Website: lowes
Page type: cart
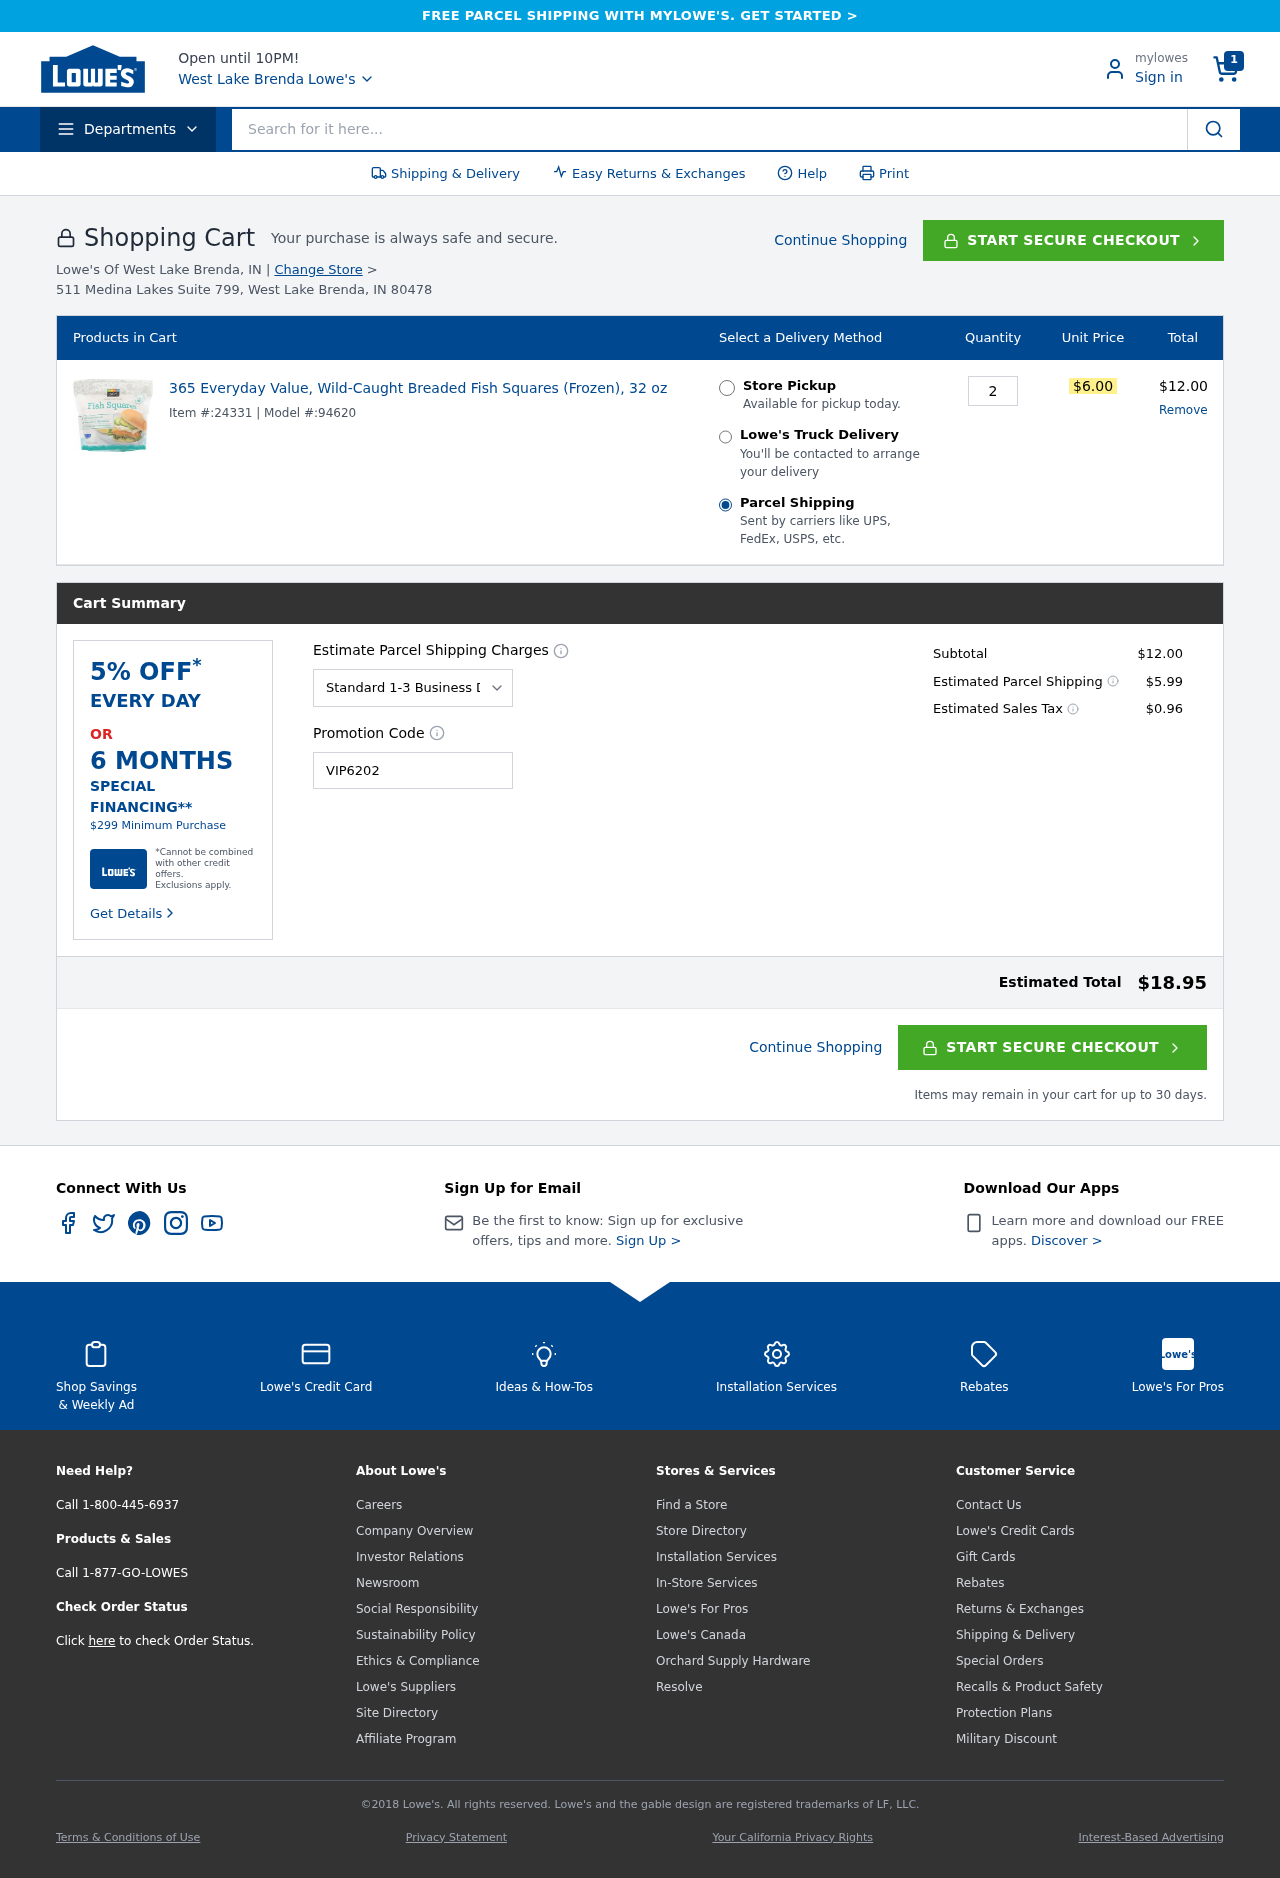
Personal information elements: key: PII_CITY
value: Lake Brenda
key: PII_CITY
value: West Lake Brenda
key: PII_POSTCODE
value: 80478
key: PII_PROMO_CODE
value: VIP6202
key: PII_STREET
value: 511 Medina Lakes Suite 799
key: PII_STATE_ABBR
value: IN
Product elements: key: PRODUCT1_NAME
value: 365 Everyday Value, Wild-Caught Breaded Fish Squares (Frozen), 32 oz
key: PRODUCT1_PRICE
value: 6
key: PRODUCT1_QUANTITY
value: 2
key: PRODUCT1_MODEL
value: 94620
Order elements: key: ORDER_NUM_ITEMS
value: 1
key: ORDER_ITEM_ID
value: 24331
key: ORDER_LINE_TOTAL
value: $12.00
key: ORDER_SUBTOTAL
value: $12.00
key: ORDER_SHIPPING_COST
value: $5.99
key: ORDER_TAX
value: $0.96
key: ORDER_TOTAL
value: $18.95
Search elements: key: HEADER_SEARCH
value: Search for it here...